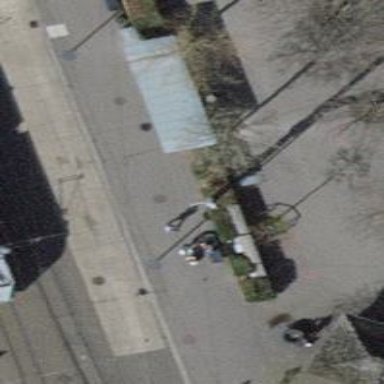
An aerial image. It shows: Power utility street cabinet.